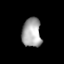
Tissue: lung
Cell type: Epithelial cells
Senescence score: 0.2286
Nuclear area (px): 551
Mean DAPI intensity: 165.258